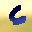
Label: 6